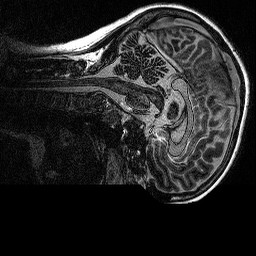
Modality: MP2RAGE
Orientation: sagittal
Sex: female
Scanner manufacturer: siemens
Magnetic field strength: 3 T
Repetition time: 5 s
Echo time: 0.00292 s